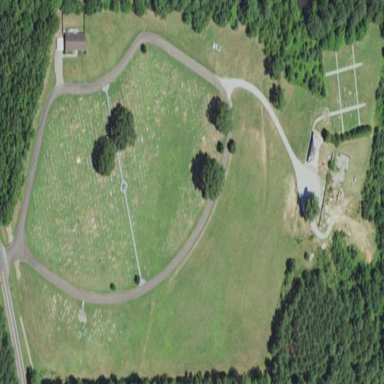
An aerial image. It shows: Cemetery.